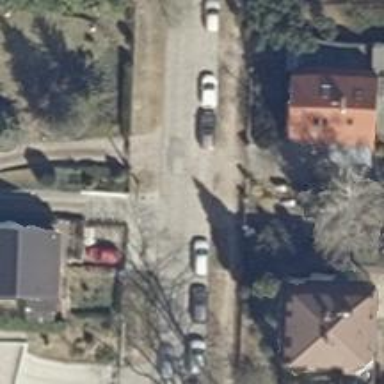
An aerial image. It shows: Residential road.